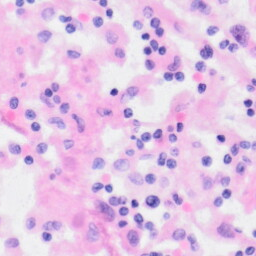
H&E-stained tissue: Kidney